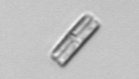
Label: pennate